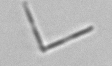
Label: Nanoneis